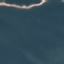
Land use / land cover: SeaLake